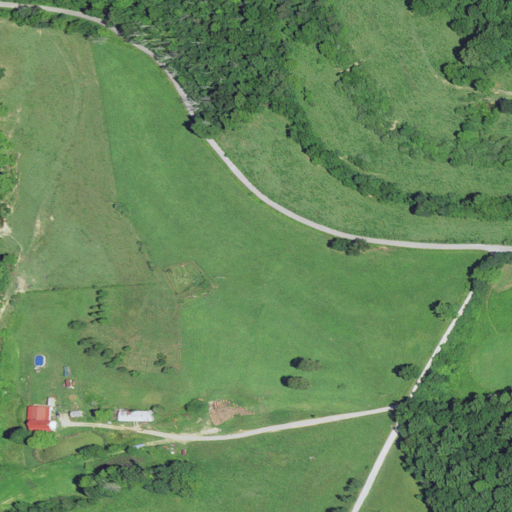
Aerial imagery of ridge(s) in West Virginia named Bromley Ridge containing pasture, deciduous forest, open development, low intensity development, shrub, mixed forest, and medium intensity development